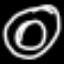
Label: donut